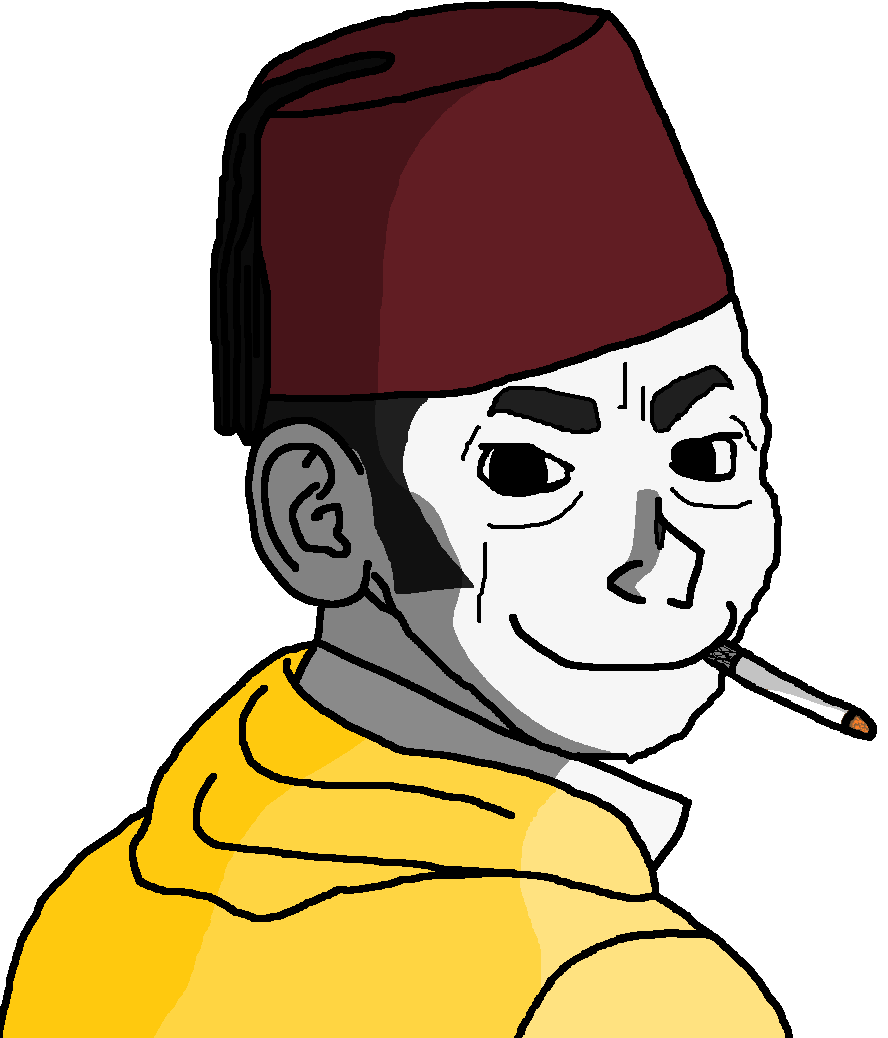
Label: 5_Oomer